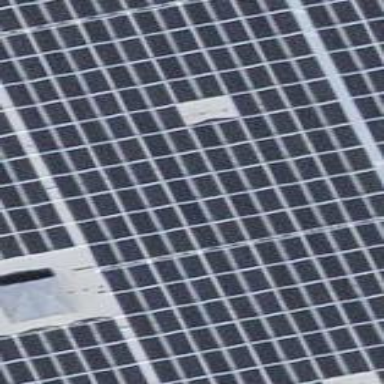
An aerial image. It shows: Solar power generator.